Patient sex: M
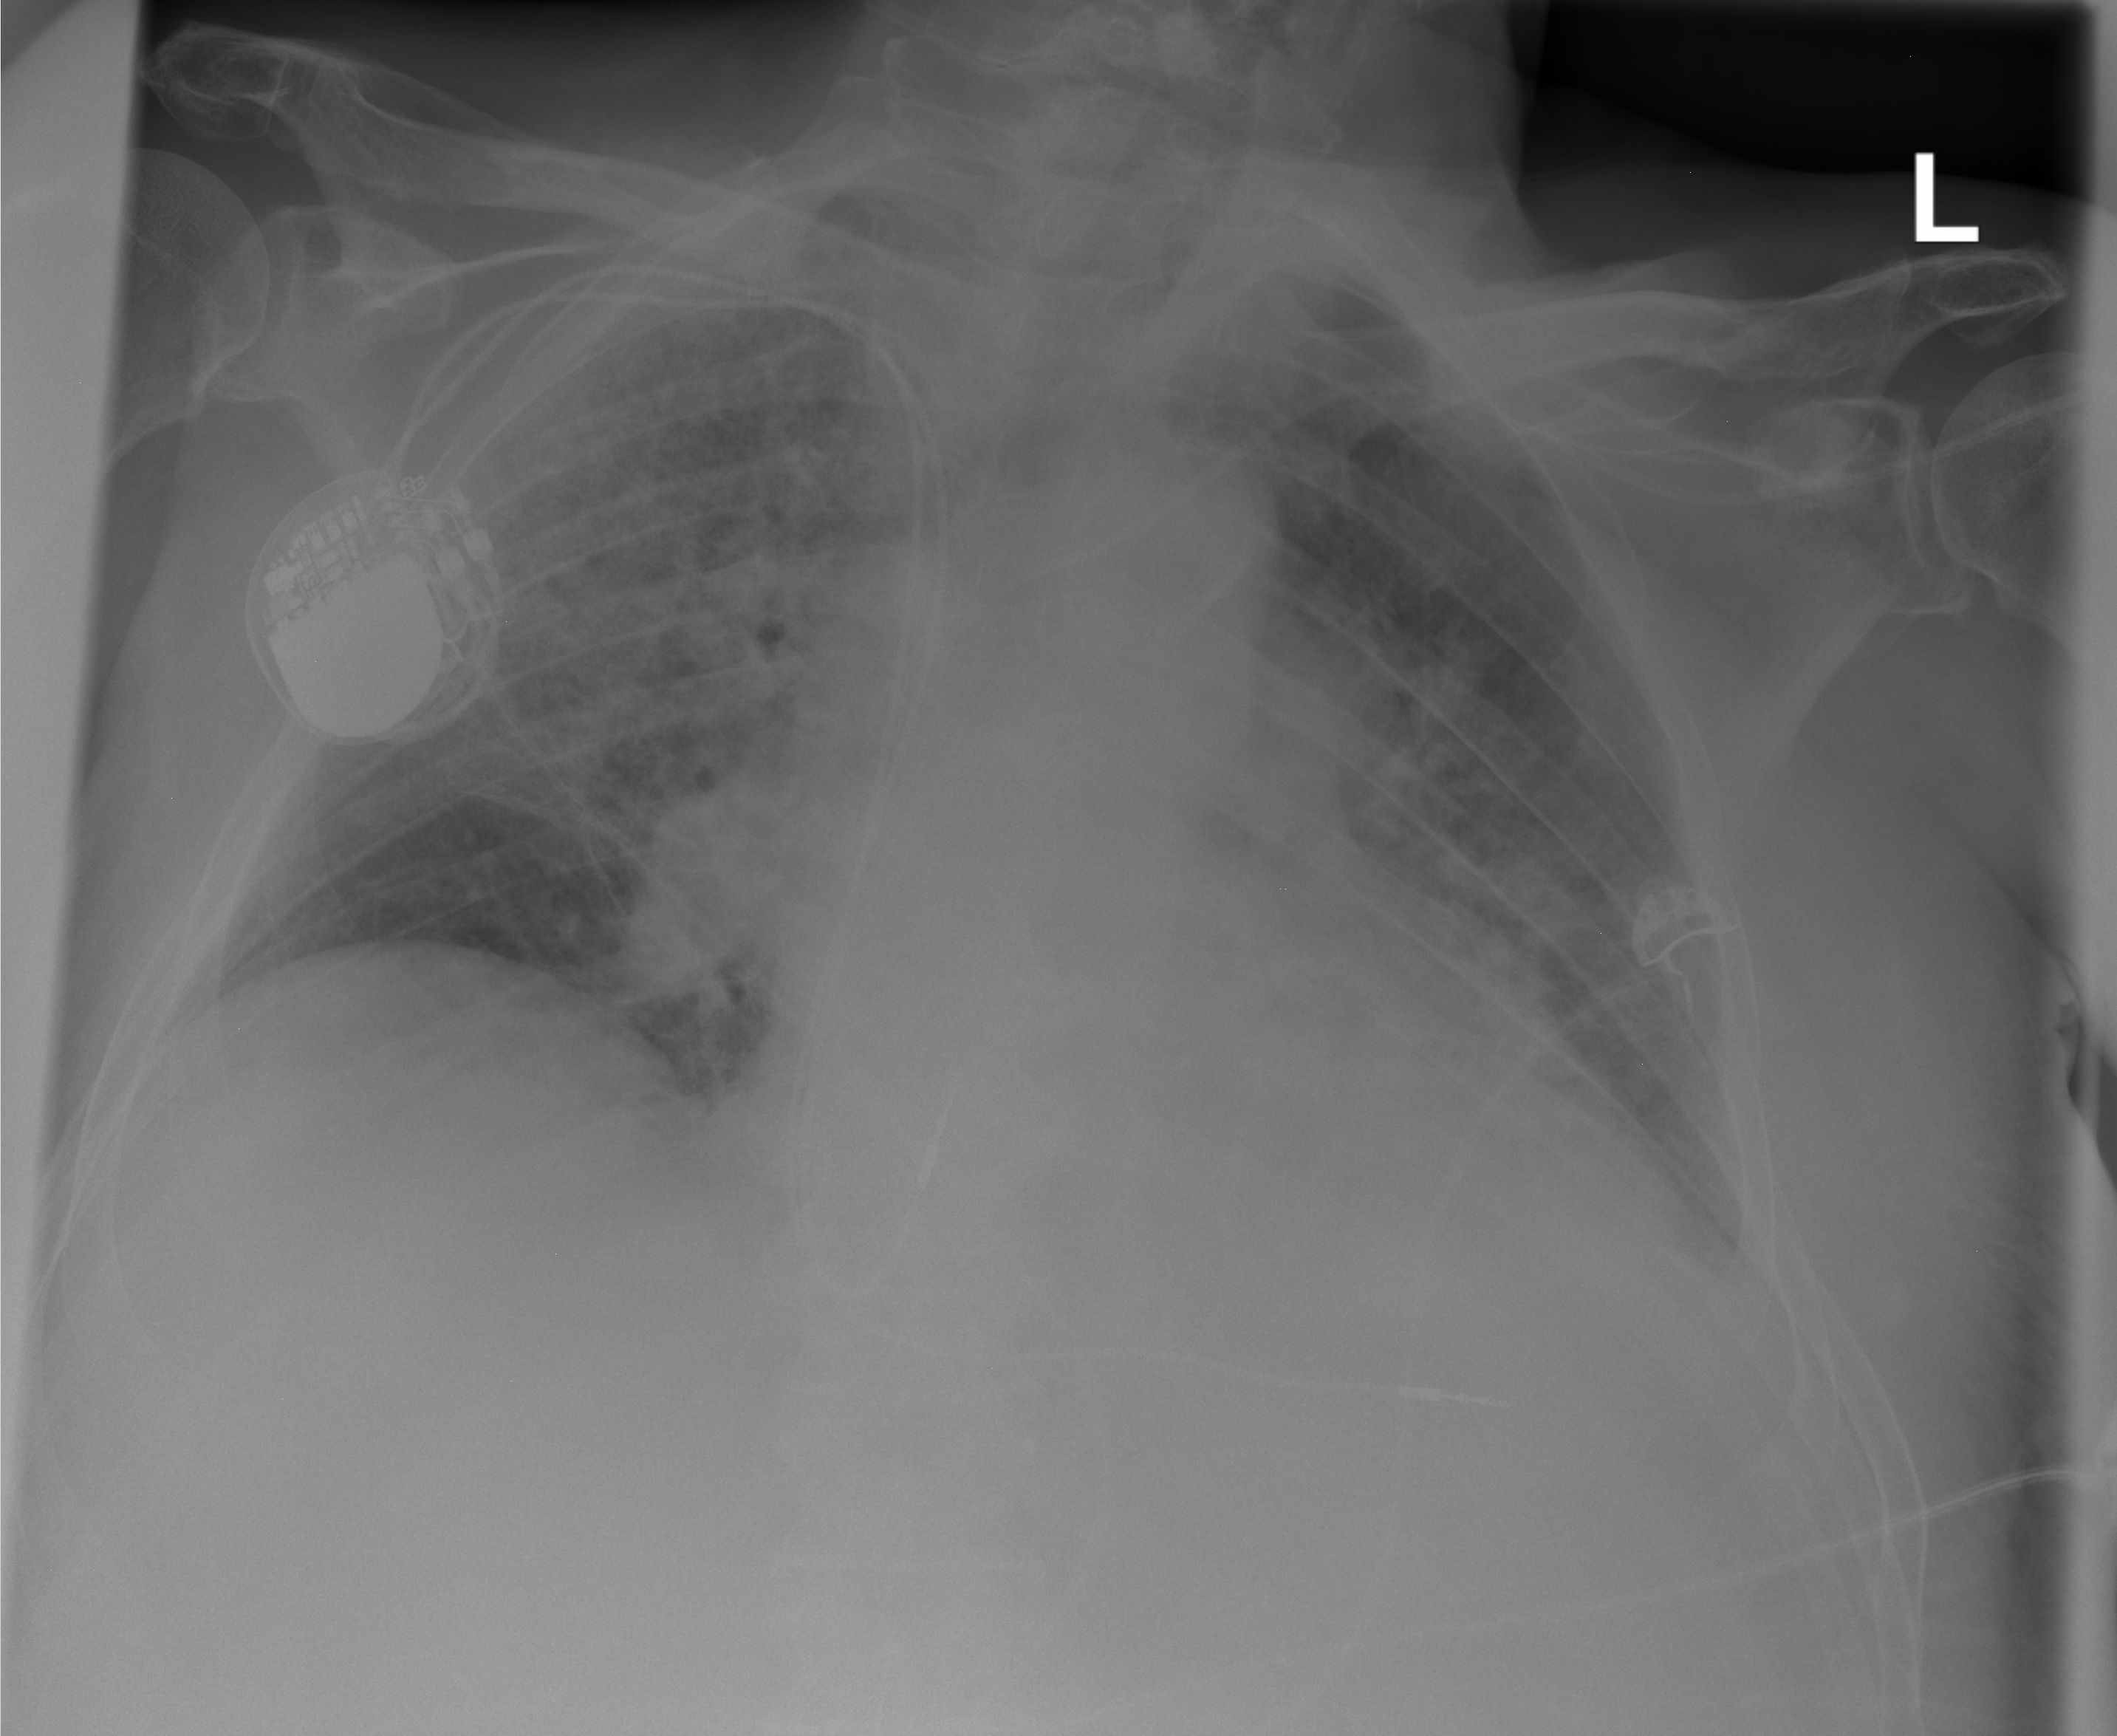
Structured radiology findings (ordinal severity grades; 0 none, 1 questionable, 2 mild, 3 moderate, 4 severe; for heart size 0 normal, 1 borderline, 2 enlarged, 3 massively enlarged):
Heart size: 2
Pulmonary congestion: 3
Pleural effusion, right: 0
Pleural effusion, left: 2
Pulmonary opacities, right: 4
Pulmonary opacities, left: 3
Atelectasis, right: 0
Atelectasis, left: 2